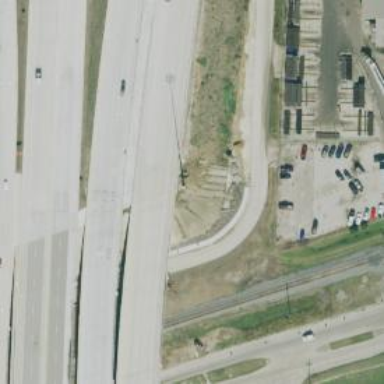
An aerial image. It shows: Secondary road with frontage road alongside.